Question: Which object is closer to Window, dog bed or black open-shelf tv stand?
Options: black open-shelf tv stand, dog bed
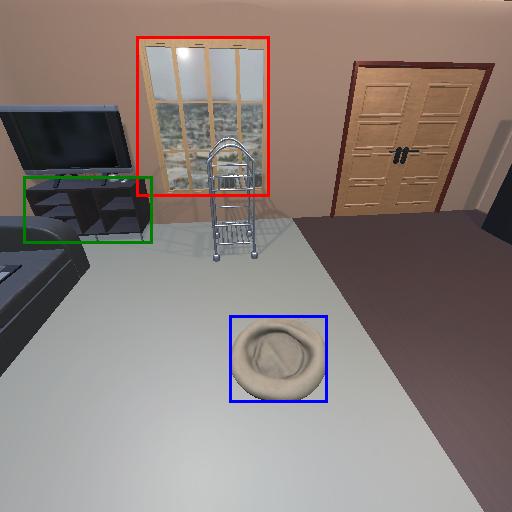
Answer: black open-shelf tv stand